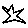
Label: star